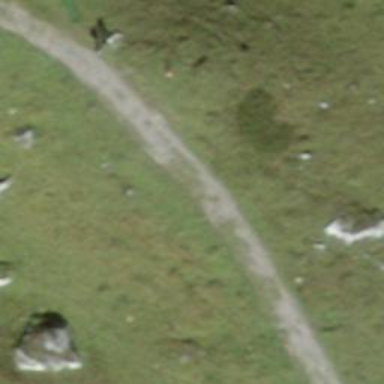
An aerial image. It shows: Grassy track.